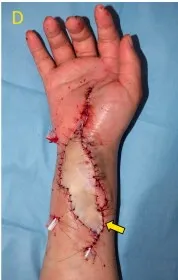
Intraoperative photograph. The median nerve was wrapped in the flap and then placed between FDS and FDP (C). A full-thickness skin graft was harvested and grafted onto the flap.
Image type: medical_photograph (other_medical_photograph)